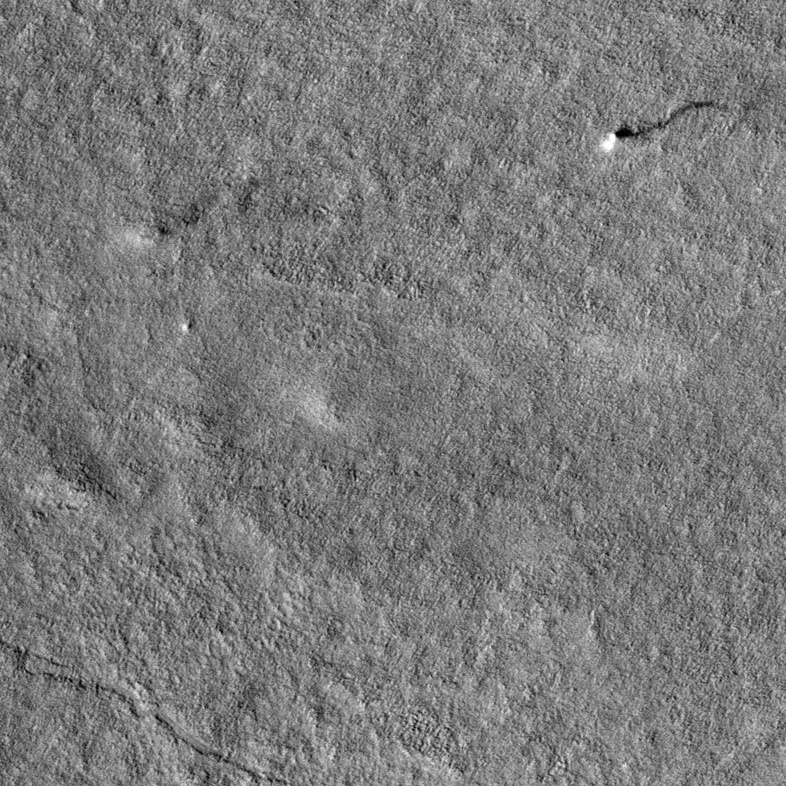
Label: dustdevil